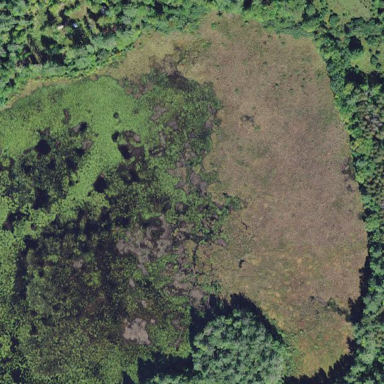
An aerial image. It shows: Marshy wetland area.